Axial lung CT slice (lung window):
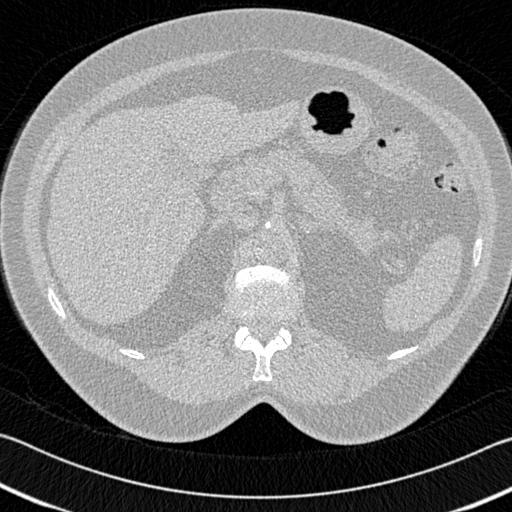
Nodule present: no